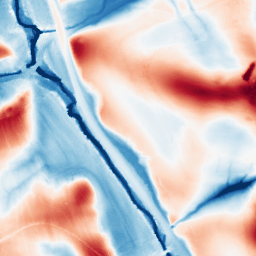
Category: edge_preserving
Decomposition family: guided
Decomposition parameters: radius: 32
eps: 0.001
Upsampling method: bicubic
Upsampling parameters: scale: 4
Upsampling scale: 4